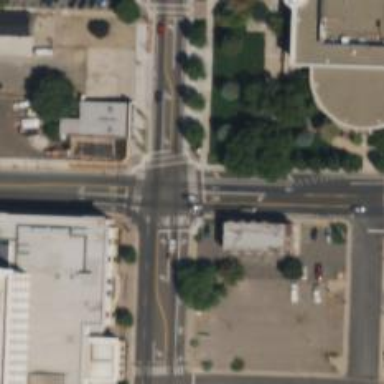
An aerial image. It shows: Marked crossing on the road.